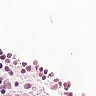
Metastatic tissue present: no